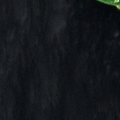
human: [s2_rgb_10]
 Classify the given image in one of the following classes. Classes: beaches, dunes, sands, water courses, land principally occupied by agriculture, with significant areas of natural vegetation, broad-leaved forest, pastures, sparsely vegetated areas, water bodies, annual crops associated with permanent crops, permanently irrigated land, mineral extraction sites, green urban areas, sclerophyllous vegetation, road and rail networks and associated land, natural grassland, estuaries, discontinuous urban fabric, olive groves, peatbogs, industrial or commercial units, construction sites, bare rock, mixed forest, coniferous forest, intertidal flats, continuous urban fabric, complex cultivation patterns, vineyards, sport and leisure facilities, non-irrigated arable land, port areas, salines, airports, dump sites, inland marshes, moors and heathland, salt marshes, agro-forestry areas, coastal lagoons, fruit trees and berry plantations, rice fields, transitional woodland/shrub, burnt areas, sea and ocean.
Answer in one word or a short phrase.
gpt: mixed forest, water bodies